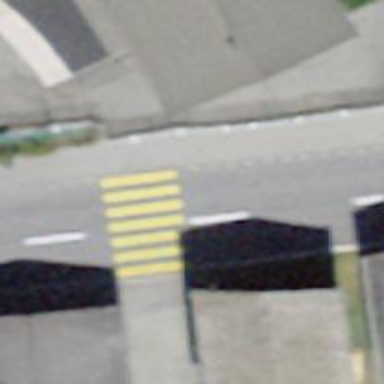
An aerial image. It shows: Zebra crossing with pedestrian island.